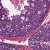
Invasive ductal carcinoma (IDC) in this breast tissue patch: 0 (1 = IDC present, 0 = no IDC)